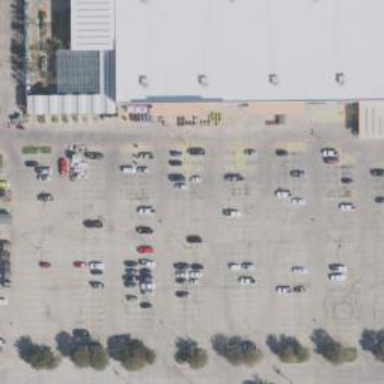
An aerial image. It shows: Parking space is available.